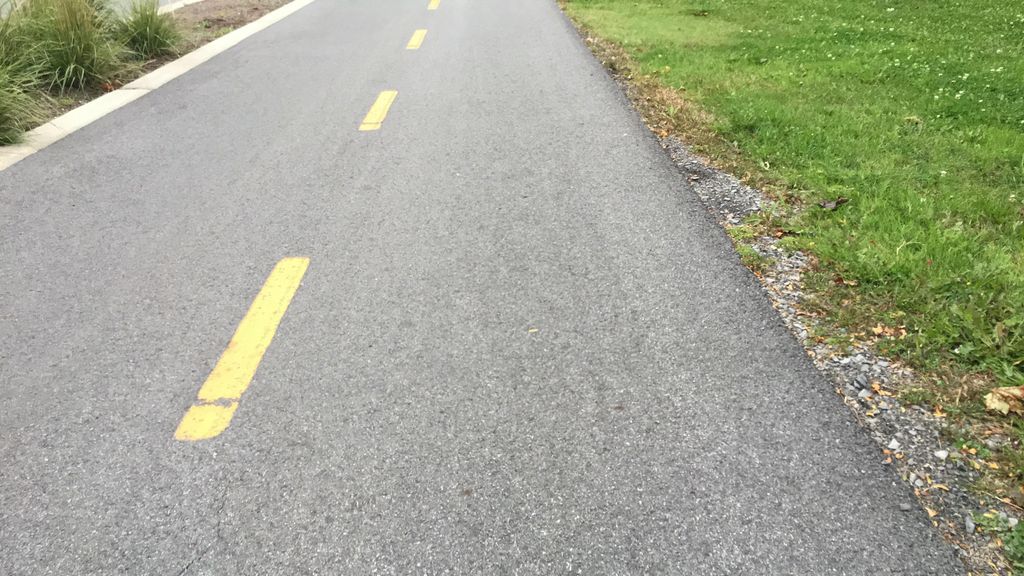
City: montreal